Question: I used Collapsible Accordion for a list which is dynamically appended. Each collapsible item should have some form elements (text input, textarea and a button) as shown in the image below.

My problem is, when the collapsible accordion dynamically appended no styles are attached to the form elements that are dynamically appended.
I tried '$('#PageID').page()' but no luck.
My code
'''
var projectListStr = "<div data-role='collapsible-set' data-theme='c' data-content-theme='d' id='collabsibleProjectList' data-inset='false'>";
$.each(projectList,function(index, value){
LineOneprojectListStr = "<br/><p class='listP2'><strong>Aktivitet </strong>: "+CheckNullToEmptyString(this.ActivityName)+"</p>";
LineOneprojectListStr += "<br/><p class='listP3'><strong>Handelse/Verksamhet</strong>: "+CheckNullToEmptyString(this.EventName)+"</p>";
projectListStr += "<div data-role='collapsible' class='myset'>";
projectListStr += "<h3>"+this.ProjectName+"<span class='ui-li-count'>"+checkNullToZero(this.Days[i].EventTimant2)+"</span>"+LineOneprojectListStr+"</h3>";
FormStr = "<table align='center'>";
FormStr += "<tr><th>Hours</th><th>Minutes</th></tr>";
FormStr += "<tr><td><input type='number' name='hoursMon' id='hoursMon' value='' /> </td><td><input type='number' name='minsMon' id='minsMon' value='' /></td></tr>";
FormStr += "</table>";
FormStr += "<div data-role='fieldcontain' >";
FormStr += "<label for='externalNotesMon'>Fakturatext</label>";
FormStr += "<textarea name='textarea' id='externalNotesMon' style='min-height:120px'></textarea>";
FormStr += "</div>";
FormStr += "<div data-role='fieldcontain'>";
FormStr += "<label for='internalNotesMon'>Intern Text</label>";
FormStr += "<textarea name='textarea' id='internalNotesMon' style='min-height:120px'></textarea>";
FormStr += "</div>";
projectListStr +=FormStr;
projectListStr += "</div>";
});
projectListStr += "</div>";
//projectListStr +="</ul>";
$('#ProjectList').html(projectListStr);
$('#home2').page();
'''
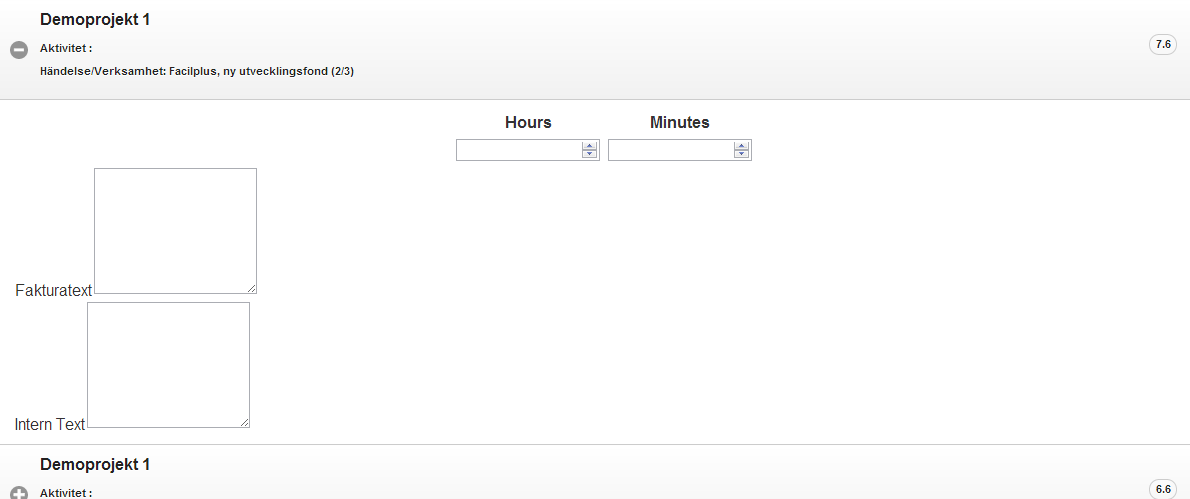
Answer: '$('#home2').trigger('create');' did the magic.